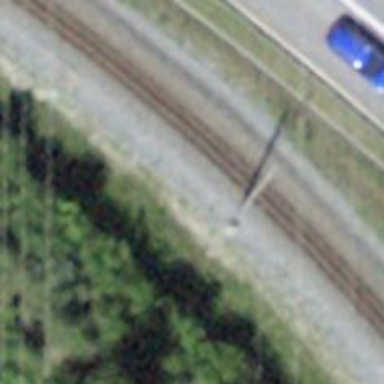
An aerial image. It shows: Catenary mast for power lines.